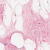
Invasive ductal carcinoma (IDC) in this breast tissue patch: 0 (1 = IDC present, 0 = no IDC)